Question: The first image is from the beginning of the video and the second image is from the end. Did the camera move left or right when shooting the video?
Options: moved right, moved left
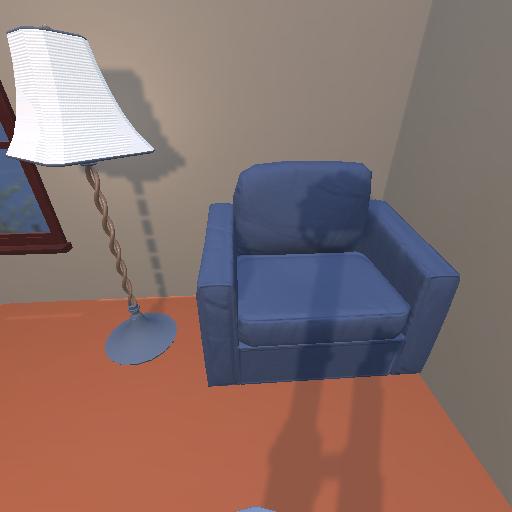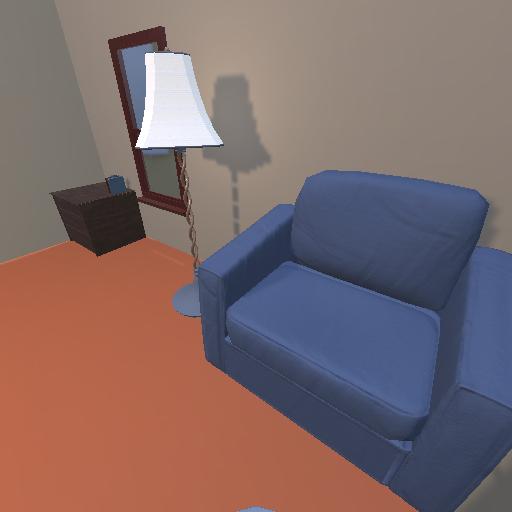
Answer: moved right